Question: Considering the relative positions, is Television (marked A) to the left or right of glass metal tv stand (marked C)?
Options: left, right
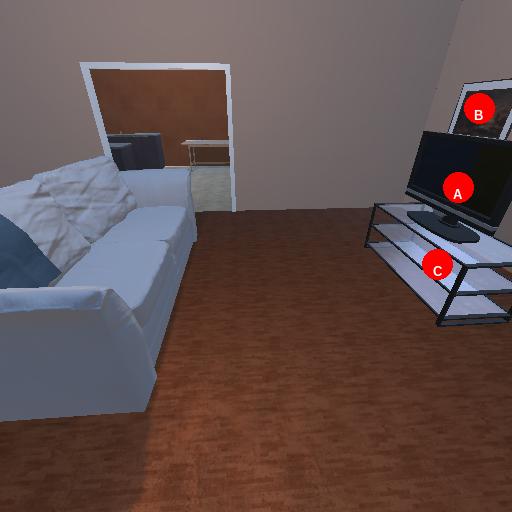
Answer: left